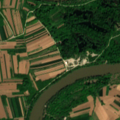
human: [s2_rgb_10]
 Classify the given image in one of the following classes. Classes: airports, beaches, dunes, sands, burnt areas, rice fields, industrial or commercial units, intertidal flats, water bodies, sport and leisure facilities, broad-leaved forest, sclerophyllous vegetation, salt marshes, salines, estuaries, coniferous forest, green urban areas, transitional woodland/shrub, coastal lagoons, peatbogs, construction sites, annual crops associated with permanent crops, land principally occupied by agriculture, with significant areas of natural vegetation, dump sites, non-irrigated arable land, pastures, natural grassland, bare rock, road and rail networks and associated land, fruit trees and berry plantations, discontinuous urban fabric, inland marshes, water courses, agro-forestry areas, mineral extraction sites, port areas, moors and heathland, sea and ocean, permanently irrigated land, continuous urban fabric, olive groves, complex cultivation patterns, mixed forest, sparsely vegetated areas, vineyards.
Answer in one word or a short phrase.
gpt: complex cultivation patterns, broad-leaved forest, transitional woodland/shrub, inland marshes, water courses